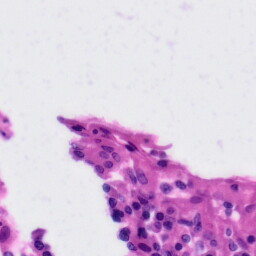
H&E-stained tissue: Tonsil